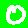
Digit: 0